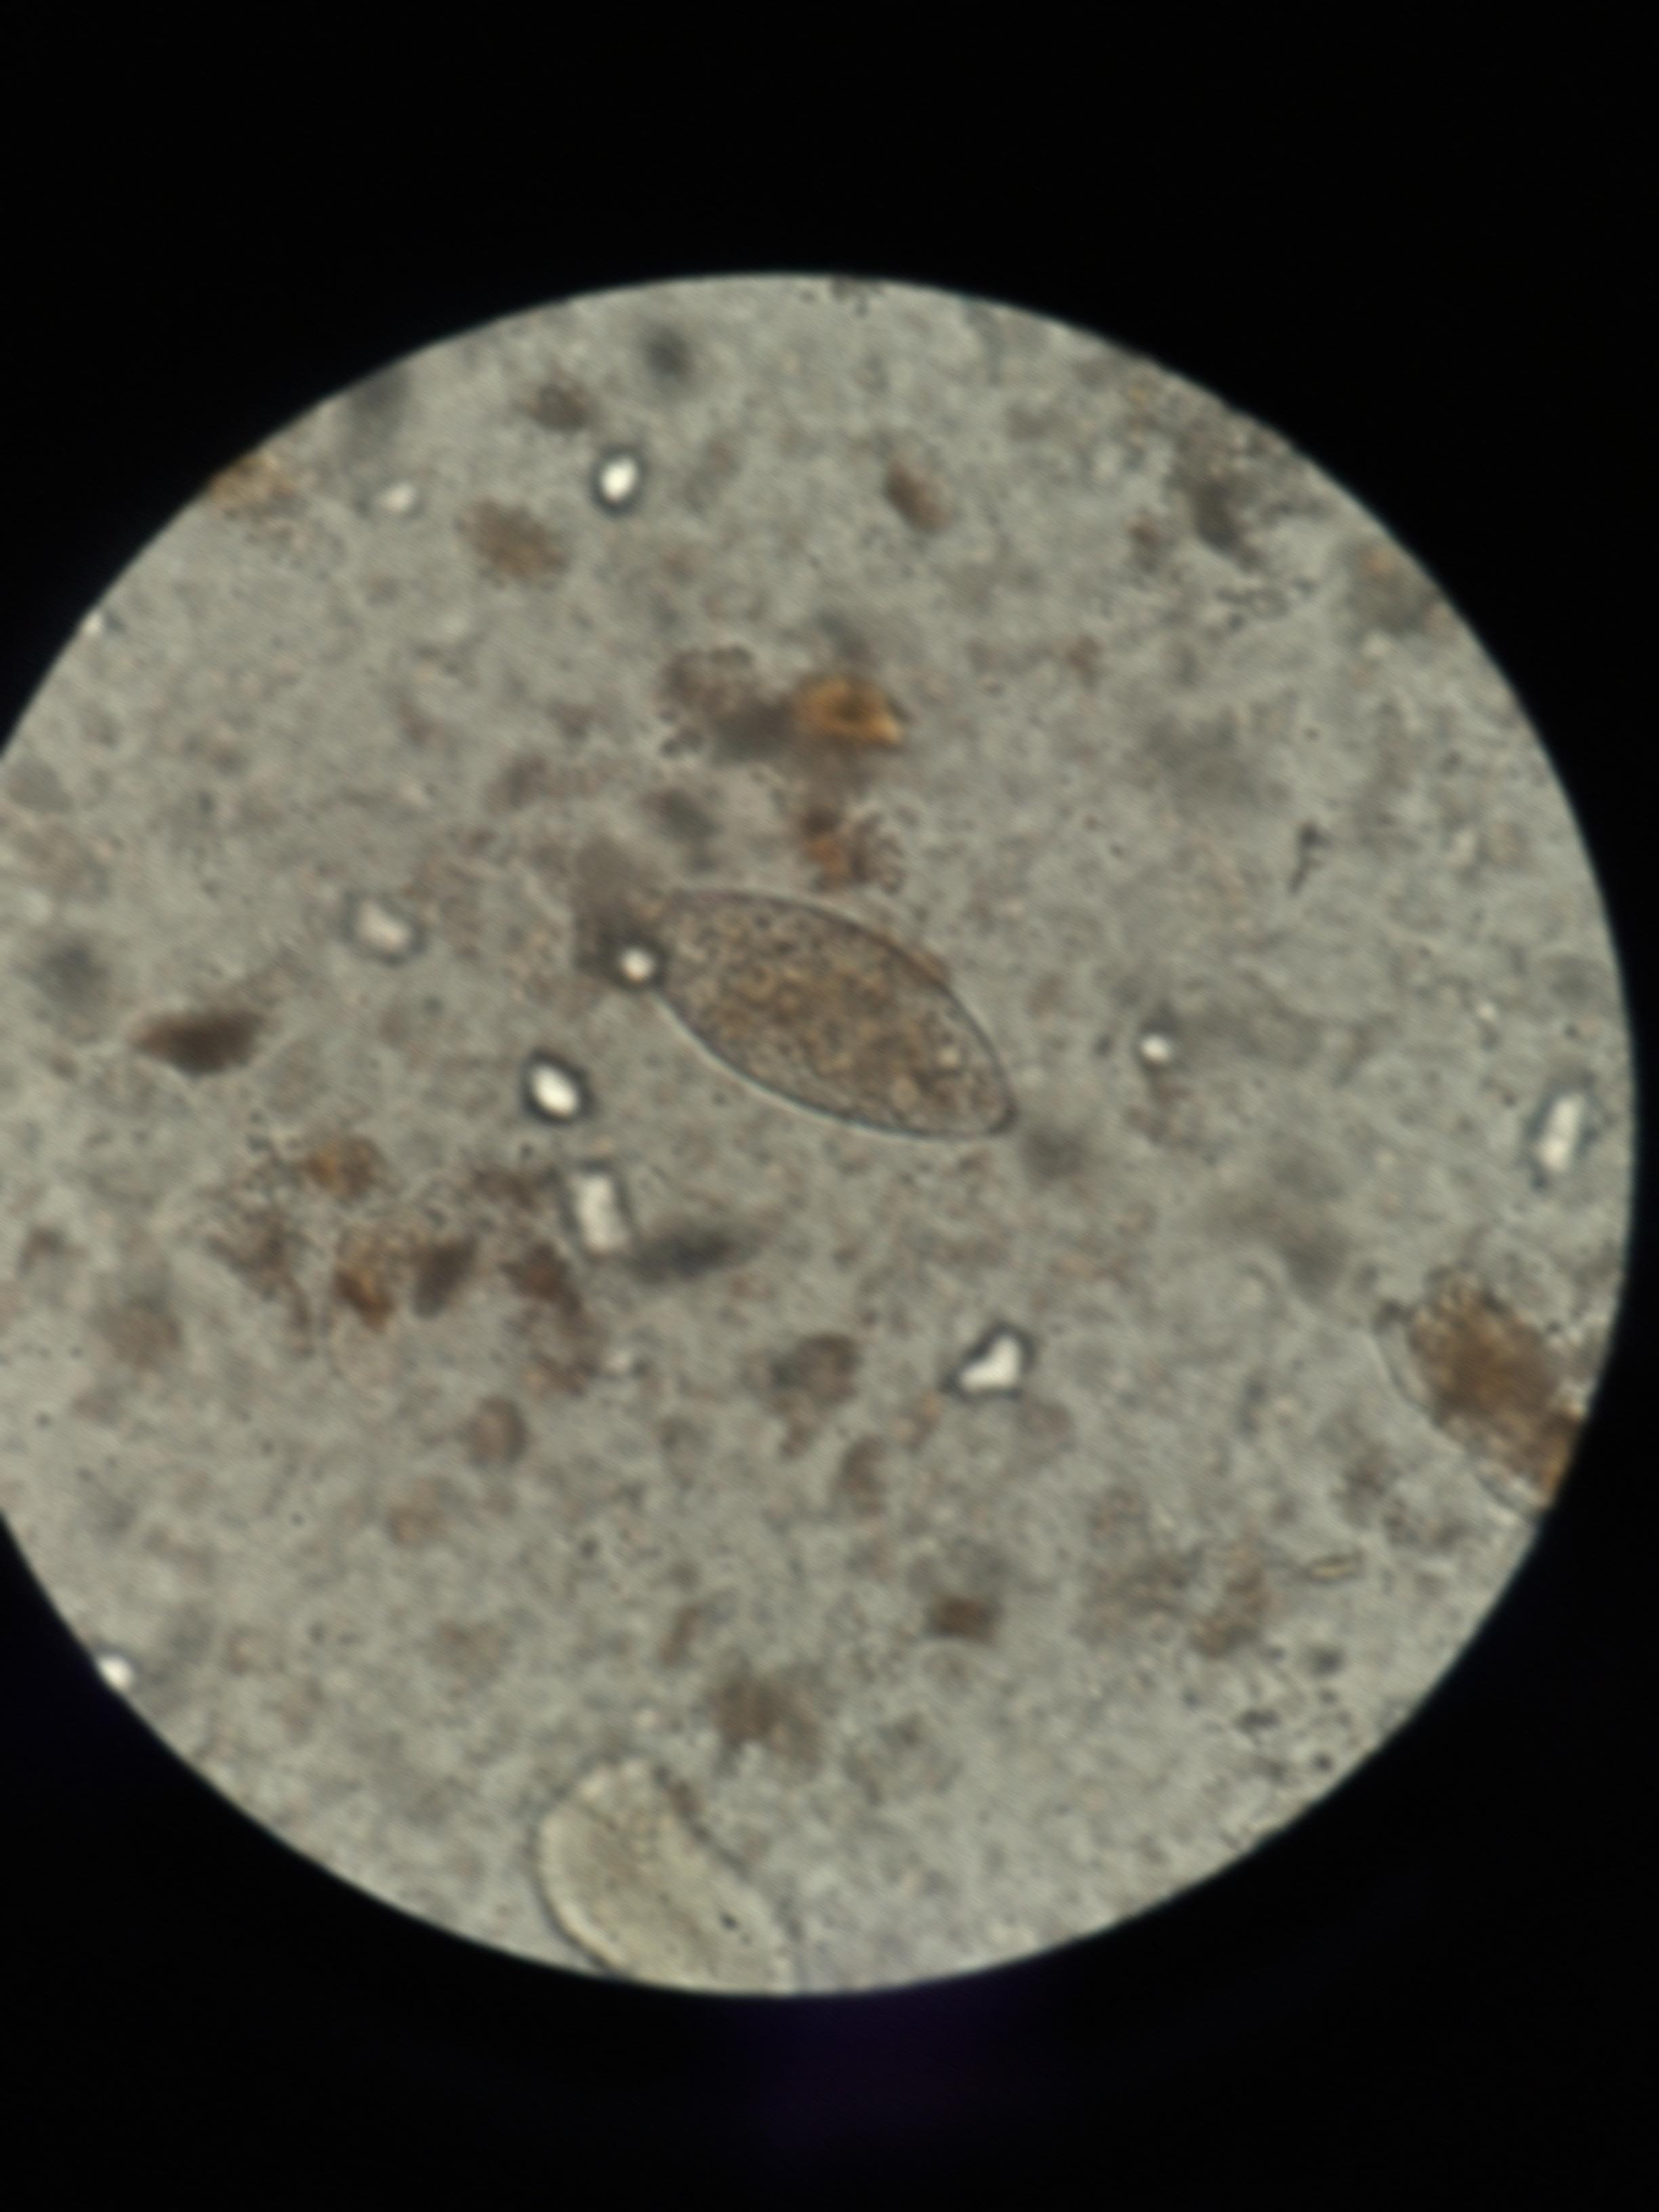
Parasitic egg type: Fasciolopsis buski